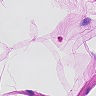
Metastatic tissue present: no